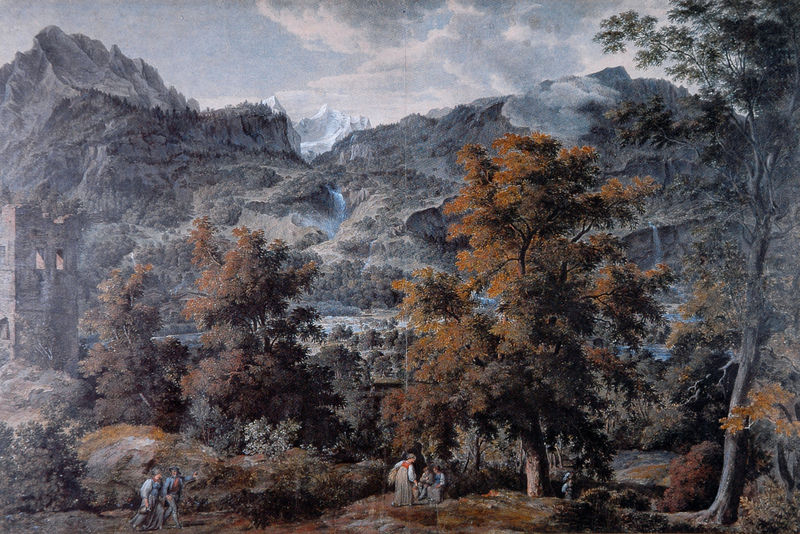
Titel: Das Haslital bei Meiringen
Künstler: Joseph Anton Koch
Standort: Wien
Institution: Akademie der bildenden Künste
Schlagwörter: baum, berg, blau, blätter, dunkel, felsen, gemälde, himmel, laub, mann, schatten, wasser, weiß, wolken, baumstämme, bäume, fluss, frauen, gelb, grün, landschaft, menschen, ocker, äste, abend, braun, fenster, frau, grau, hell, licht, männer, orange, schwarz, blick, eis, gebäude, haus, park, rot, schnee, weg, beige, leute, malerei, rock, steine, öl, bach, baumstamm, erde, horizont, natur, zweige, sonne, sitzend, paar, spitzen, tal, wald, wasserfall, anhöhe, kinder, turm, mieder, ernte, berge, fels, felswand, gebirge, gipfel, gletscher, farbe, nebel, berglandschaft, hochgebirge, herbst, rast, figuren, romantik, stämme, baumkronen, zinnen, ruine, suchen, burg, spaziergang, wandern, alpen, bewölkung, jungfrau, schweiz, lanschaft, wanderer, gebirgsbach, eiche, grün braun, eichen, heroisch, koch, bergsee, baumgrenze, staffagefiguren, verfallen, alpin, paare, burgruine, bergblick, hernst, 19. jahrhundert, islandschaft, maelrei, fbg